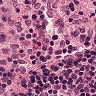
Metastatic tissue present: no